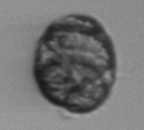
Label: Margalefidinium